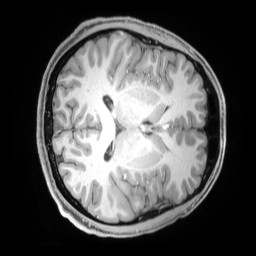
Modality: T1w
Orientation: axial
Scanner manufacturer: siemens
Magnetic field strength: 3 T
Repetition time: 2.53 s
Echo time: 0.00169 s